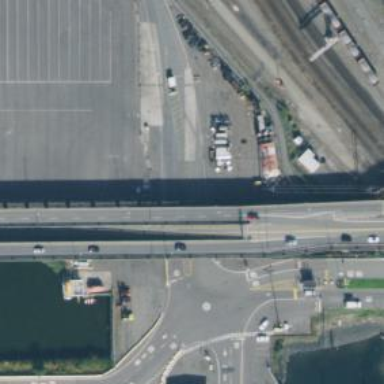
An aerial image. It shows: Secondary road crossing viaduct.